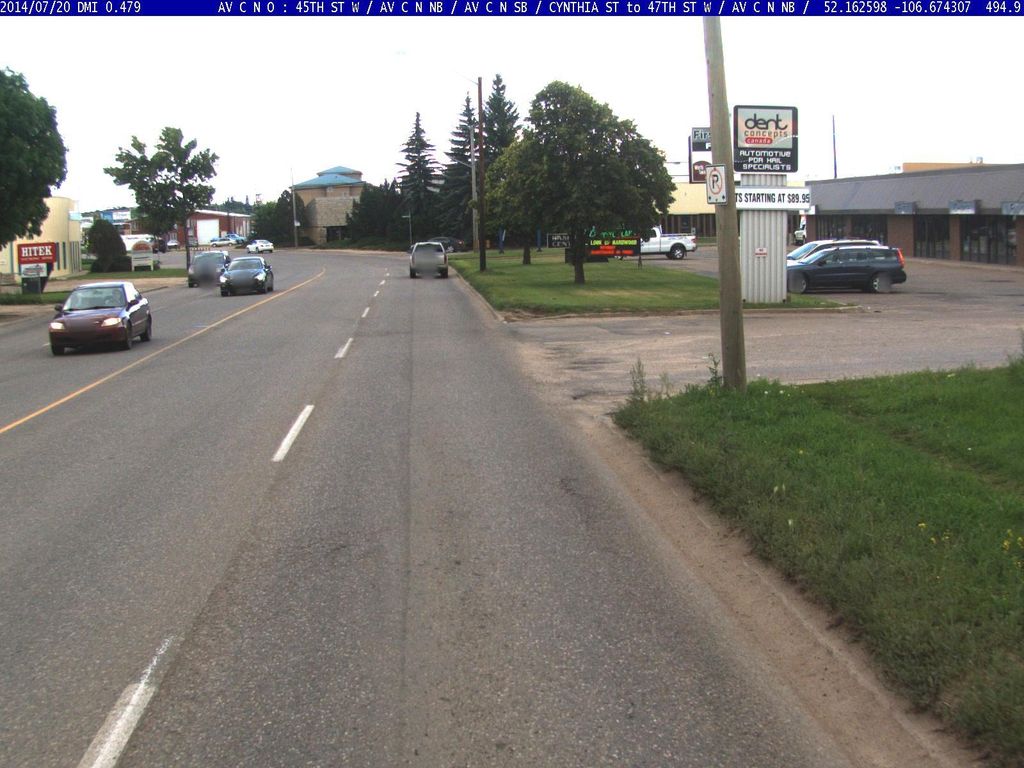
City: saskatoon